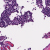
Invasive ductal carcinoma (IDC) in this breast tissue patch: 1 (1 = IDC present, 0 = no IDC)